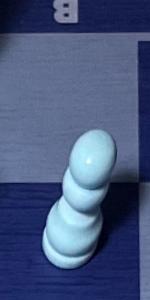
Label: Pawn_White